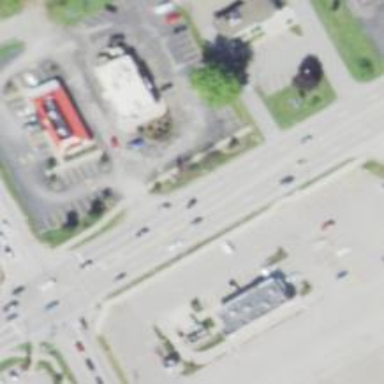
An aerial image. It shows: Primary highway with asphalt surface. There is sidewalk on the left.